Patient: sex M, age 68
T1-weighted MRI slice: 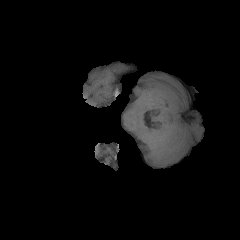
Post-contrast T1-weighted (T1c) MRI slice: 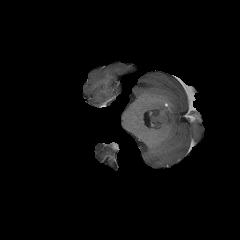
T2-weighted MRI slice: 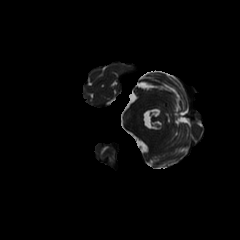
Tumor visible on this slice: no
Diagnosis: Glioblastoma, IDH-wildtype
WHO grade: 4